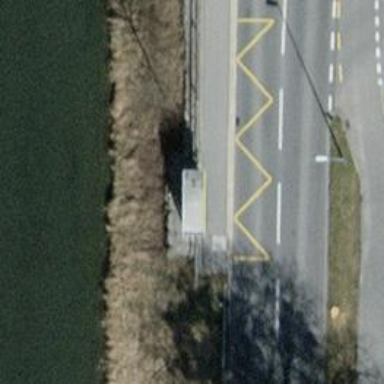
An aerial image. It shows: Bus stop with shelter. It is platform for public transport.